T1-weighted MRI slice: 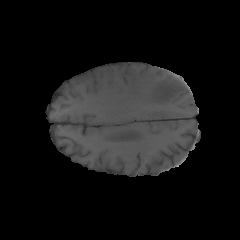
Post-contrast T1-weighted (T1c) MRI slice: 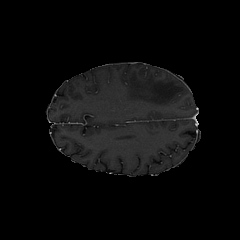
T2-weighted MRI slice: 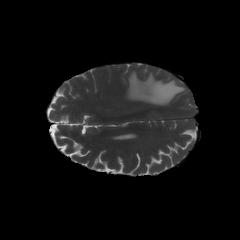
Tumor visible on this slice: yes